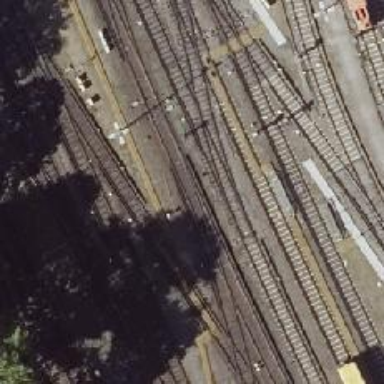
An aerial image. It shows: Railway switch with the turnout side on the right.